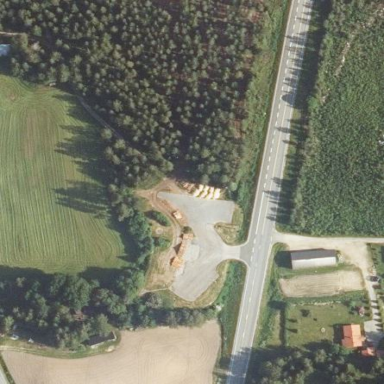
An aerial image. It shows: Rest area along the road.